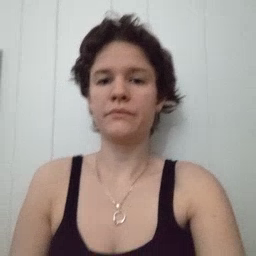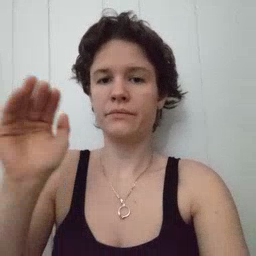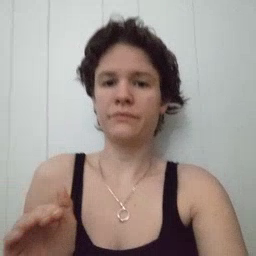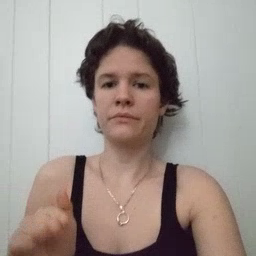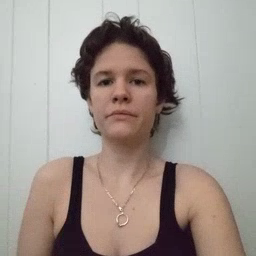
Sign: child